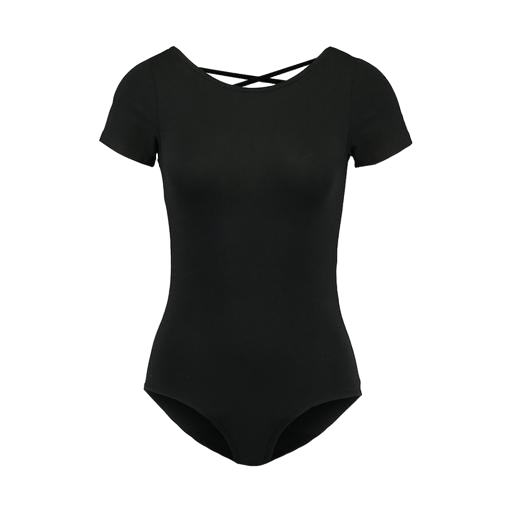
premium short sleeve top, black short-sleeved top, short-sleeve top, white background